Question: I am trying to create a php website on 'WordPress' for the first time.
When I create a page, it creates a permalink which is of the form 'http://localhost/?p=123'. I don't know if there is a corresponding file.

I've installed 'insert-php' plugin to read php code. It works fine on a static page. But how do I include another php file? I want to include 'my_utilities' which contains all the back-end functions, in 'login'. It has a permalink ''http://localhost/?page_id=45''.
What to do?
'include 'http://localhost/?page_id=45'' doesn't work.
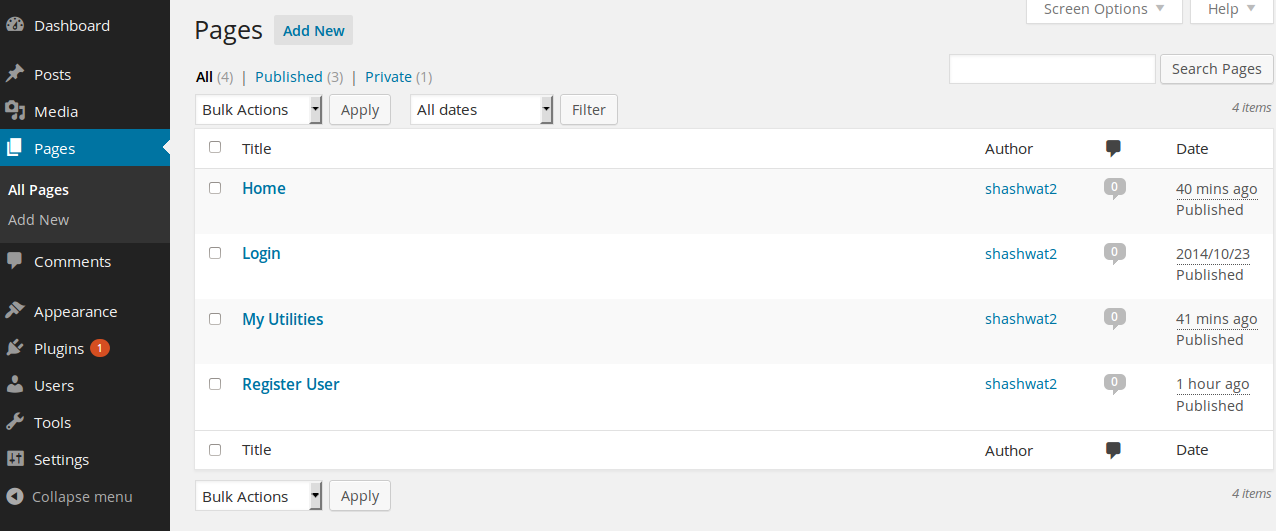
Answer: Pages you define in WordPress's backend are pages mostly setup for your users to view / read. They, by default, have this URL structure of 'http://localhost/?p=123' (though this can be changed, but that's a whole different lesson).
To include a script file, upload the file to your folder structure where you have your website then refer to it in your 'include' statement as follows:
'''
include('path/to/folder/my_script.php');
'''
: You may also want to have a look into <URL>:
> Pages are one of WordPress's built-in Post Types. You'll probably want most of your website Pages to look about the same. Sometimes, though, you may need a specific Page, or a group of Pages, to display or behave differently. This is easily accomplished with Page Templates.